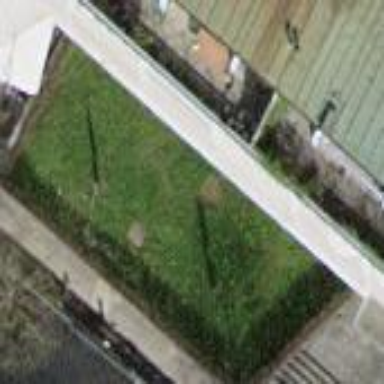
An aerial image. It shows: Garden surrounded by fence.